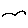
Label: bird